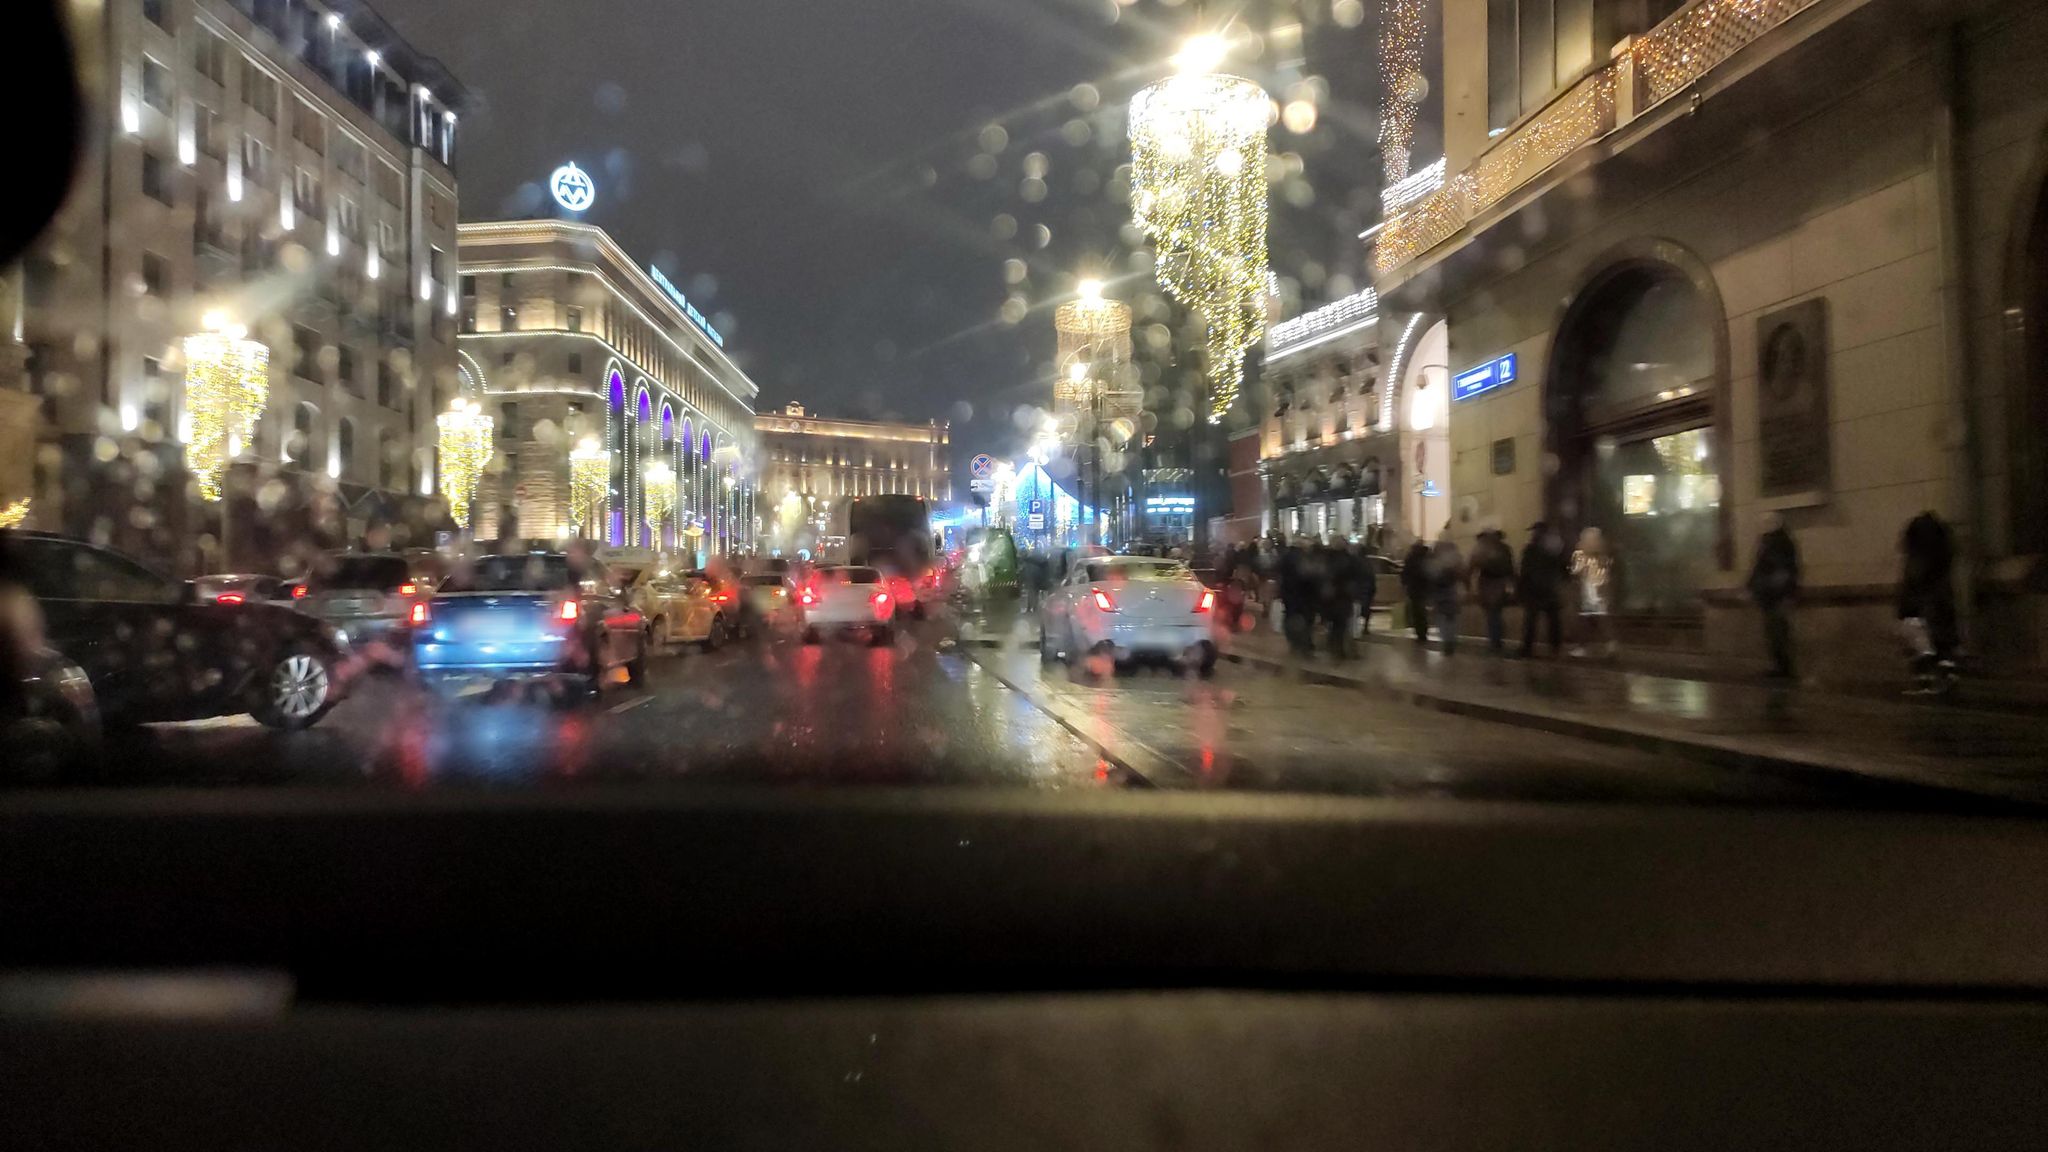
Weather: rainy
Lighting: night
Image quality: slightly poor
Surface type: driving surface
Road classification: footway
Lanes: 6
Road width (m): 6.5
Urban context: urban centre
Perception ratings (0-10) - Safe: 3.18, Lively: 8.98, Beautiful: 6.29, Boring: 0.98, Depressing: 6.95, Wealthy: 6.58